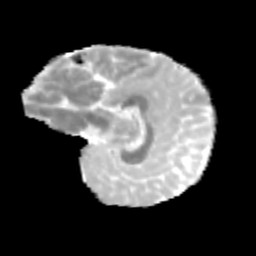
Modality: MD
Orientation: sagittal
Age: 10
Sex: female
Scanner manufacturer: siemens
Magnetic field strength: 3 T
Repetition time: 3.8 s
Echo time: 0.07 s